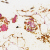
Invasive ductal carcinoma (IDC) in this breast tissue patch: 0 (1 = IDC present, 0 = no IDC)